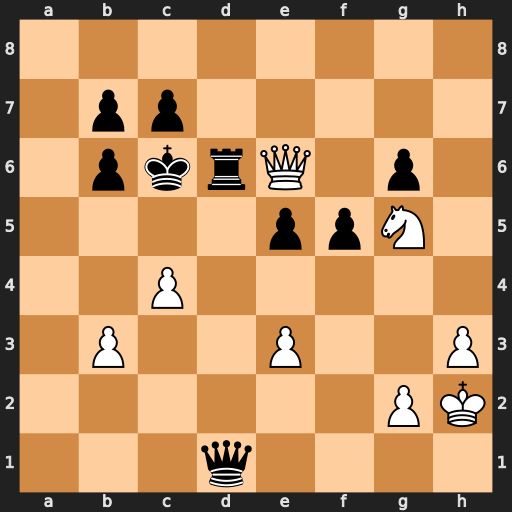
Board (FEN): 8/1pp5/1pkrQ1p1/4ppN1/2P5/1P2P2P/6PK/3q4
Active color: w
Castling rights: -
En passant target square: -
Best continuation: Qe8+ Rd7 b4 Qd6 Nf3 Qxb4 Nxe5+